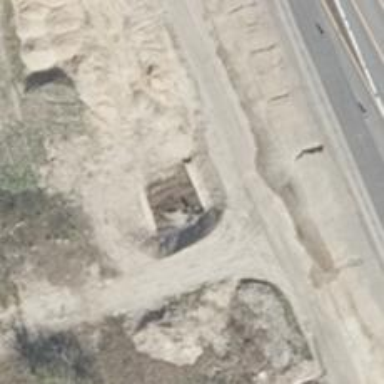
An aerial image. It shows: Culvert tunnel.